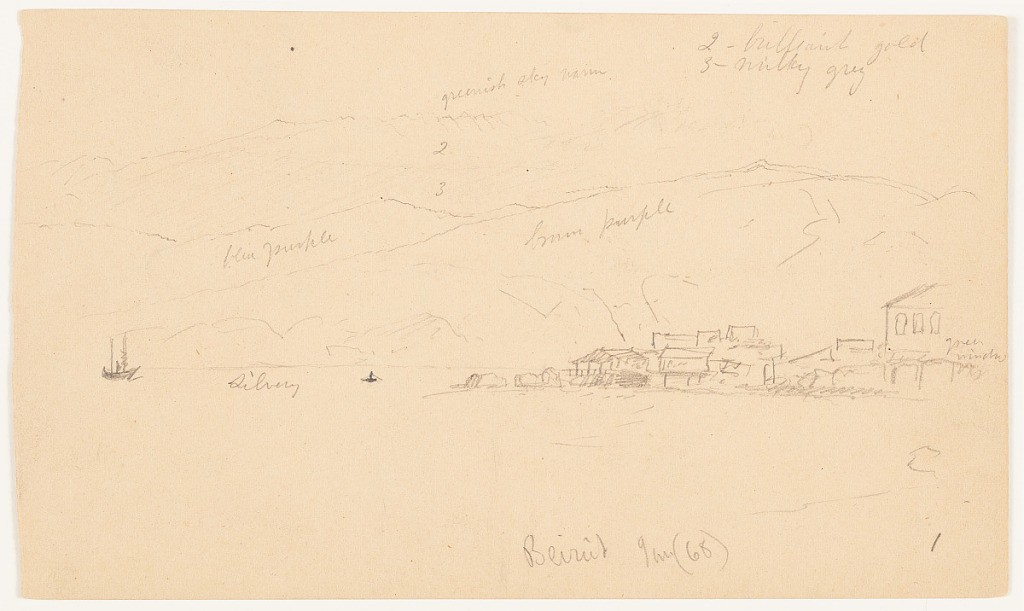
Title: Beirut Harbor and Mount Sannine, Syria (Lebanon)
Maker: Frederic Edwin Church, American, 1826–1900
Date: January 1868 and February 20,1868
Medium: Graphite on white wove paper; verso: graphite
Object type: Drawing
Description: Landscape study showing Lebanon's rugged coast north of Beirut along the coast of the Mediterranean Sea. In the foreground, water and a shoreline at right stretch to the middle distance, where buildings extend into the water. At left, a figure rows a boat from a larger ship to shore. Tall, barren mountains are visible in the background, with the contour of Mt. Sannine in the distance.

Verso: Landscape study showing a view of a valley then known as El Yemen in Jordan near the Dead Sea. A large boulder is perched on top of a cliff in the foreground at right, while a caravan of camels and travelers is viewed from the rear, at left. In the middle distance, two steep mountainsides converge into a narrow valley. A distant mountain ridge is shown in background at left.